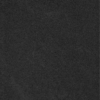
Label: dusty